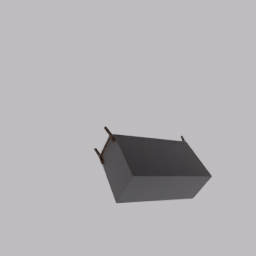
Label: furniture